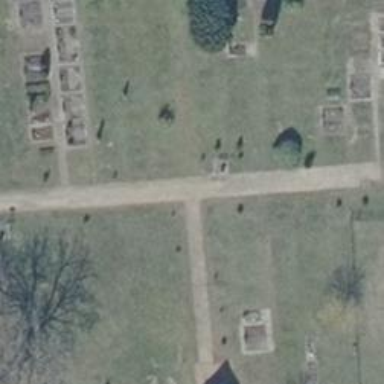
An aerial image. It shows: Cemetery.